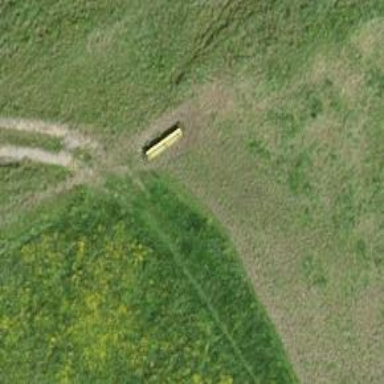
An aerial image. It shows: Bench.